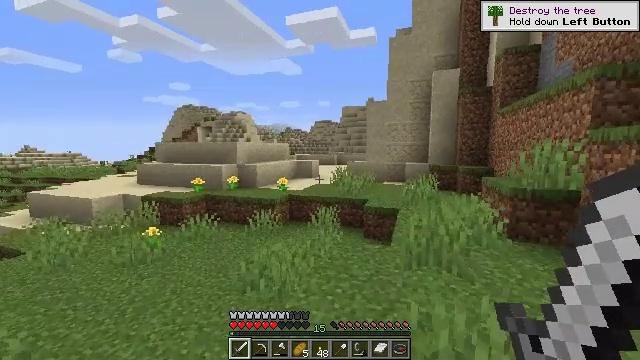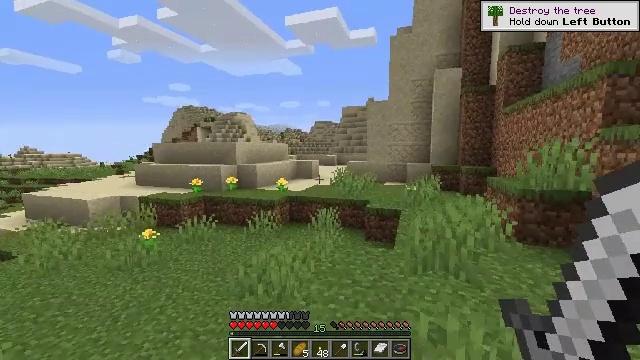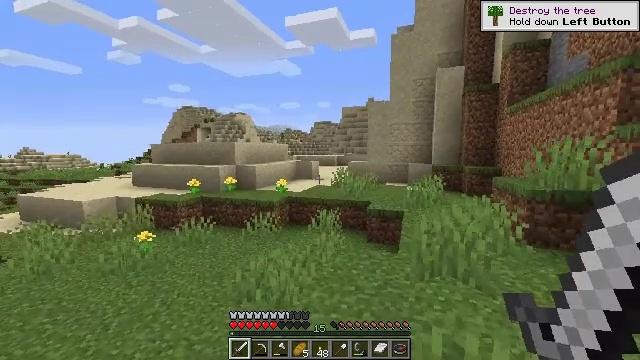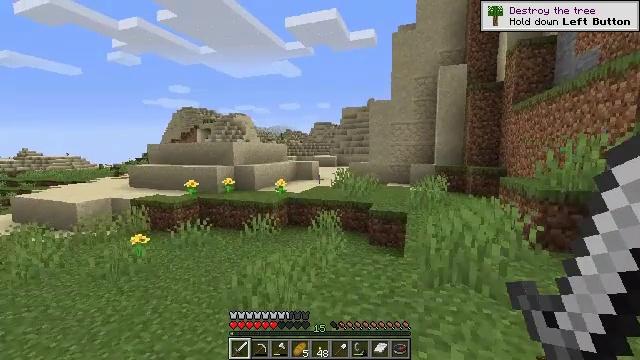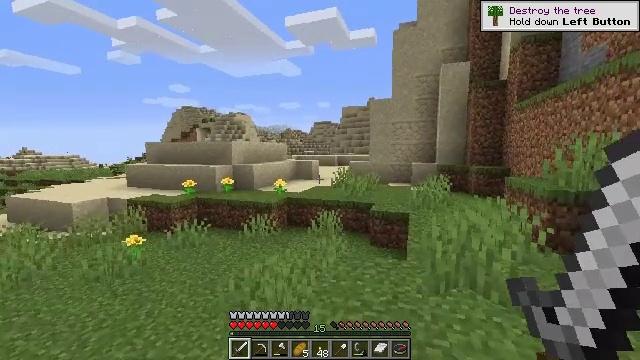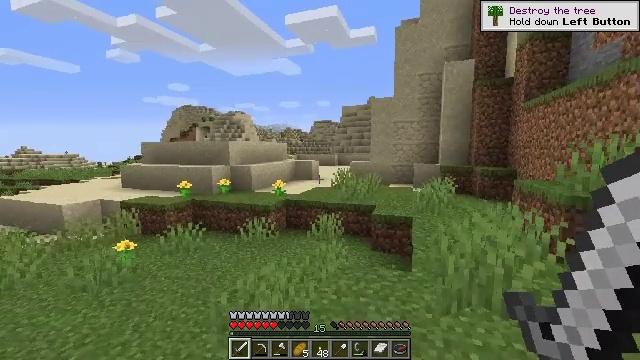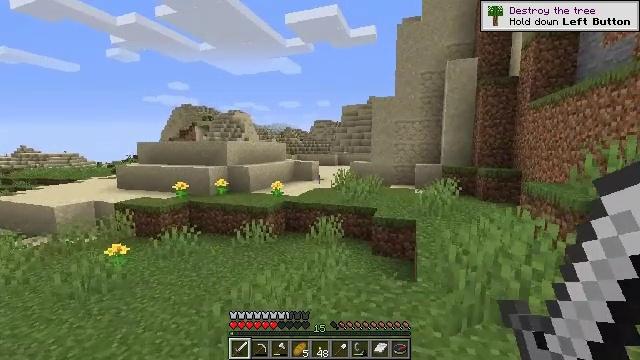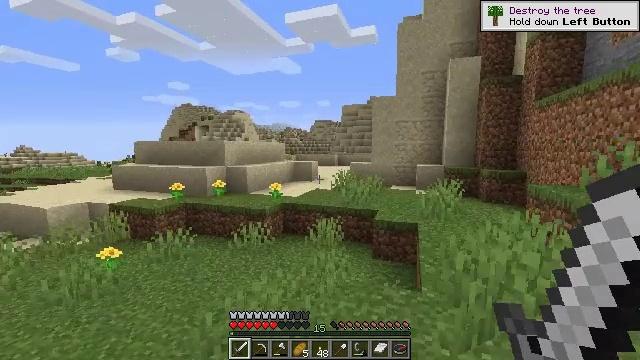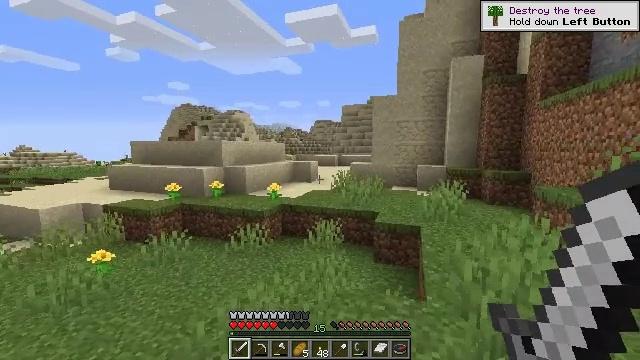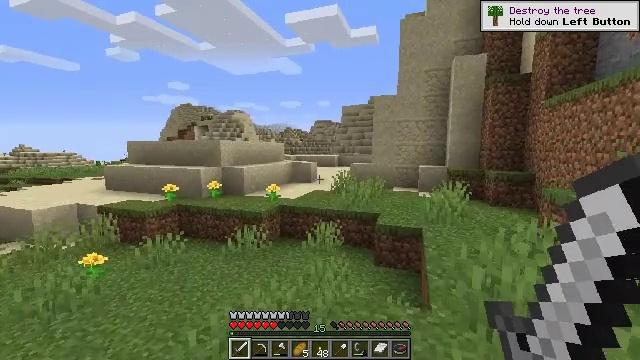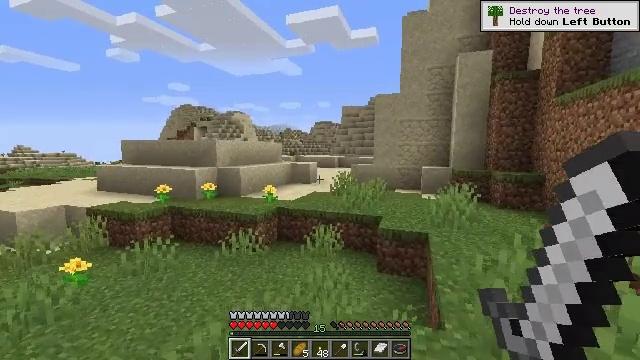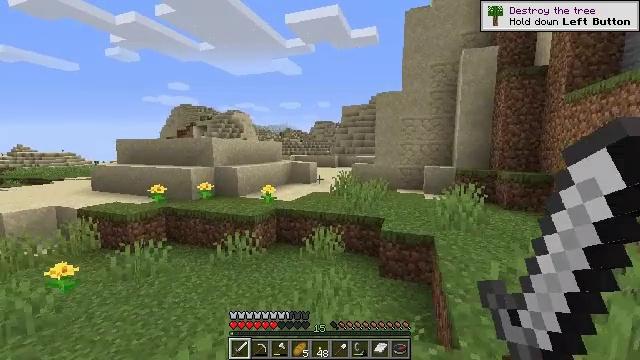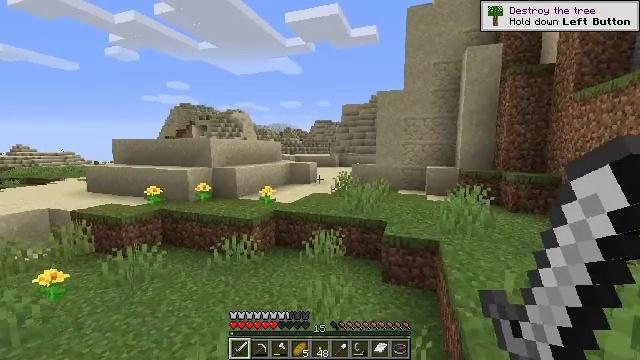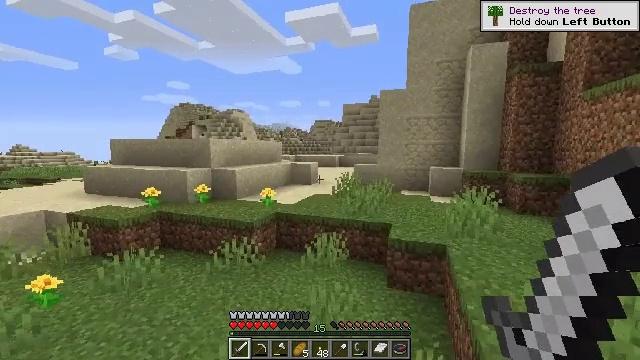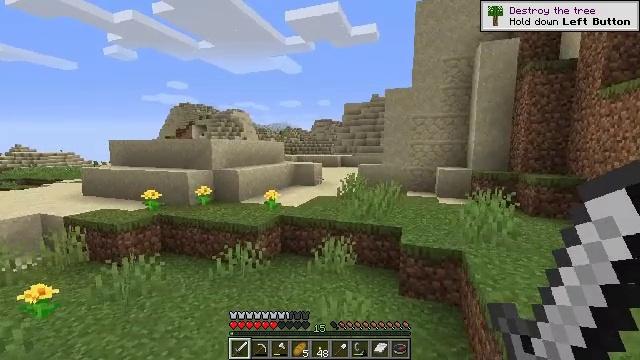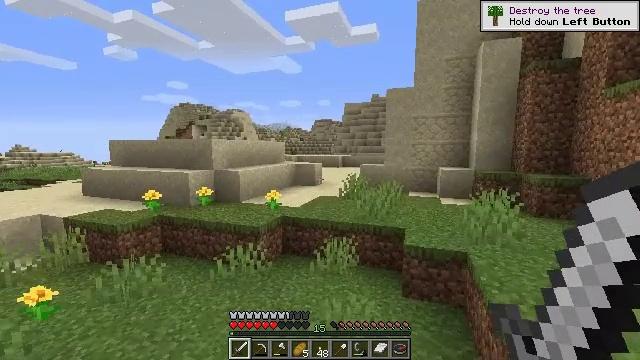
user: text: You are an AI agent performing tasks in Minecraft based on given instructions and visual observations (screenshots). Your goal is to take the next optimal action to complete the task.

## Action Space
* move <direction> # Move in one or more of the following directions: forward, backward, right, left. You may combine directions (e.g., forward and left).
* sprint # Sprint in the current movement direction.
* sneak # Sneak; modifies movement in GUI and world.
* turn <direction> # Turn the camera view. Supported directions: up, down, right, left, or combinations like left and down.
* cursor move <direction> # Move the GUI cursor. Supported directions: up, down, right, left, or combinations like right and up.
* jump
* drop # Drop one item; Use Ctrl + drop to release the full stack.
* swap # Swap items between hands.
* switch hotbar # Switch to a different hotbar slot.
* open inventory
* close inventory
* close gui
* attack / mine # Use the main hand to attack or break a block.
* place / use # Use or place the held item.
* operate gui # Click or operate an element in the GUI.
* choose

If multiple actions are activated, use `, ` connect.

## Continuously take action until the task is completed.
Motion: motion action
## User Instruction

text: Gather a dead bush.
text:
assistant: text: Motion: move forward
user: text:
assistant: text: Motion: move forward
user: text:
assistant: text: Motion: move forward
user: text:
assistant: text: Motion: move forward
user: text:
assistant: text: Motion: move forward
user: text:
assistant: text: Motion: move forward
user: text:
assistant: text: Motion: move forward
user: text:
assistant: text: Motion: move forward
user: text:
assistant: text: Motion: move forward
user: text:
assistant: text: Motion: move forward
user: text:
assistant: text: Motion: move forward
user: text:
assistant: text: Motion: move forward
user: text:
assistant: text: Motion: move forward and move left
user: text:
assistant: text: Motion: move forward and move left
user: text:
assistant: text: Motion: move forward and move left
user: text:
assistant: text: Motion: move forward and move left
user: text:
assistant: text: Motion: move forward and move left
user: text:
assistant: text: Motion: move forward and move left
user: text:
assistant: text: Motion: move forward and move left
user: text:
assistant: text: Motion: move forward and move left
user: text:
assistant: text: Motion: move forward and move left
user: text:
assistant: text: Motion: move forward and move left
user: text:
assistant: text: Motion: move forward and move left
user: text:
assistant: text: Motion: move forward and move left
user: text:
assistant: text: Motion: move forward and move left
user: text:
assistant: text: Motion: move forward and move left
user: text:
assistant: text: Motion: move forward and move left
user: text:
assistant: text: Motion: move forward and move left
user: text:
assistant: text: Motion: move forward and move left
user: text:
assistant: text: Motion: move forward